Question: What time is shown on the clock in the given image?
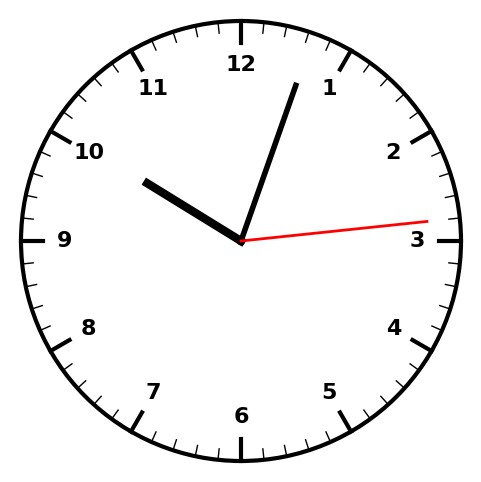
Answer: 10:03:14